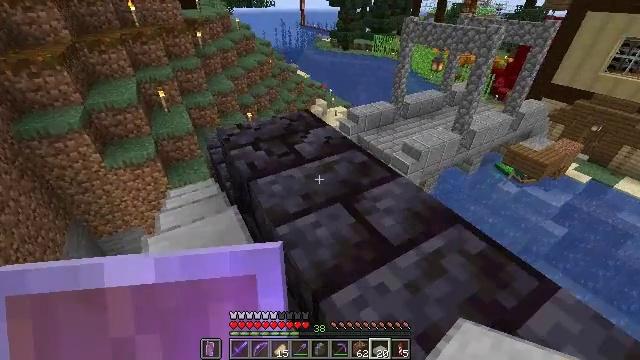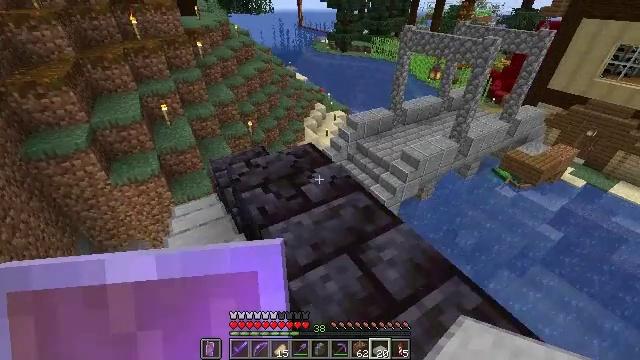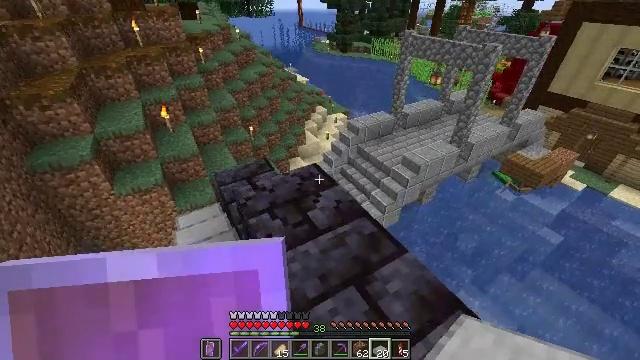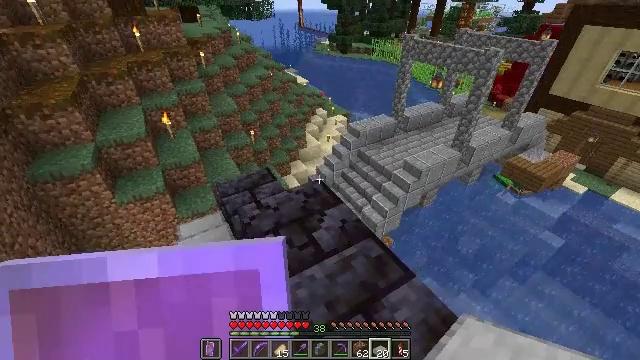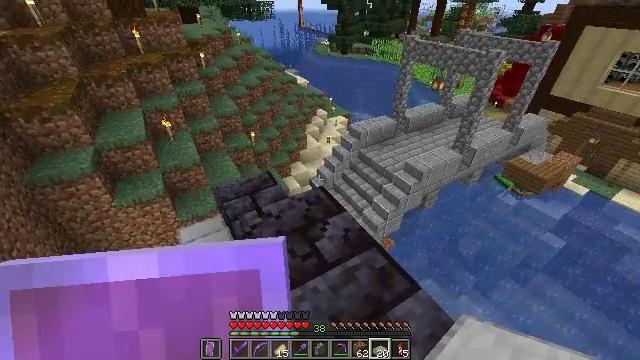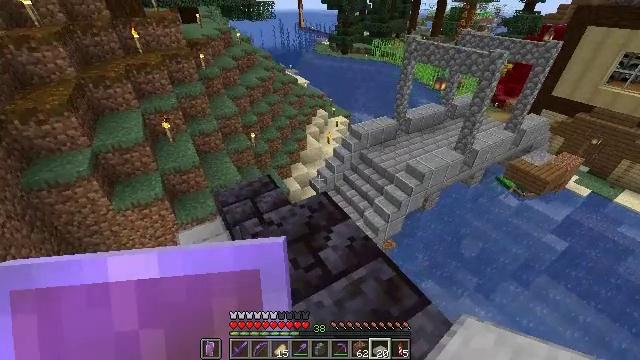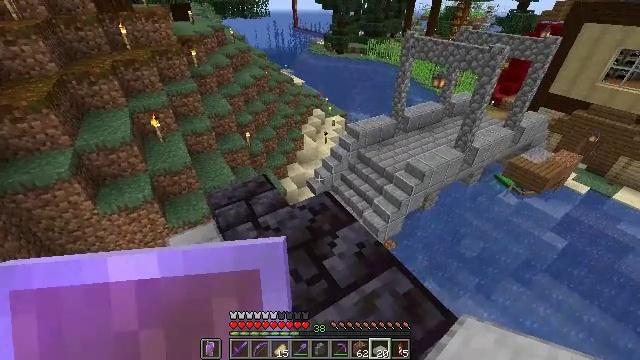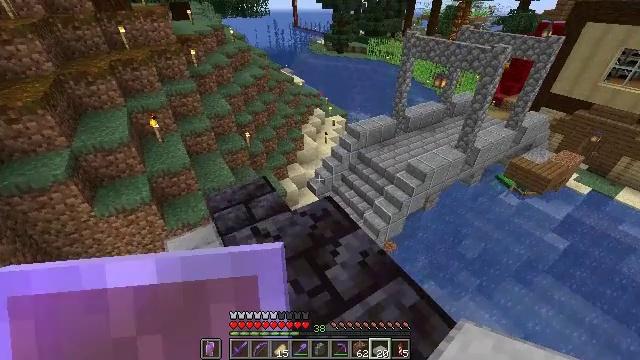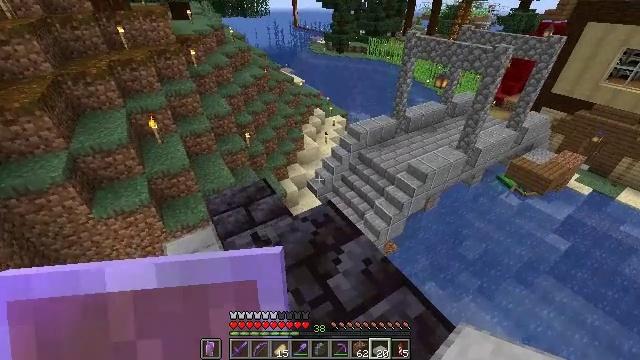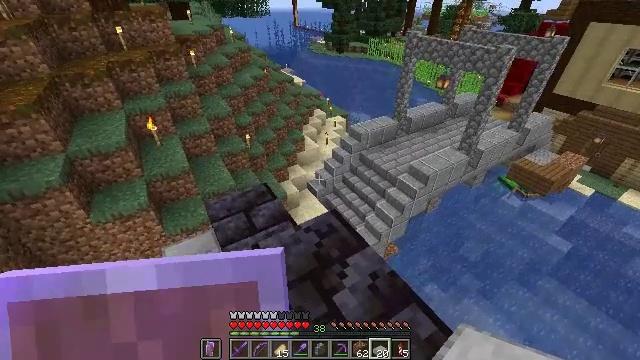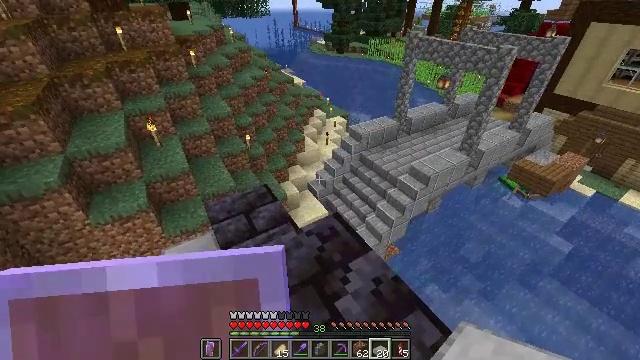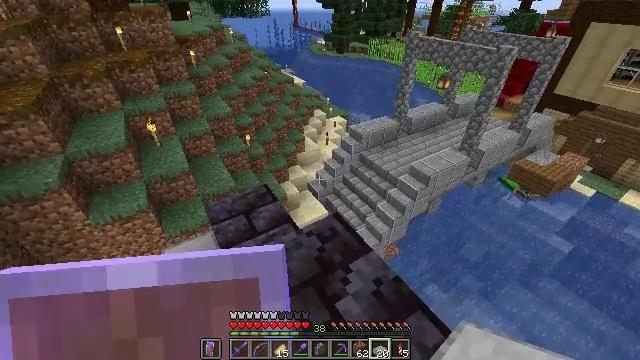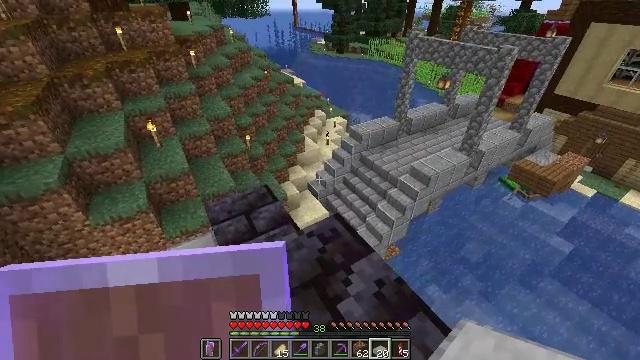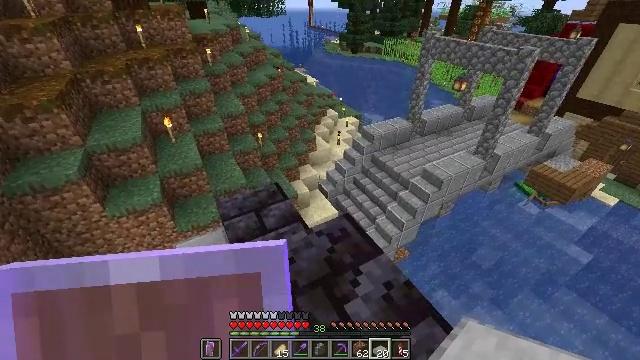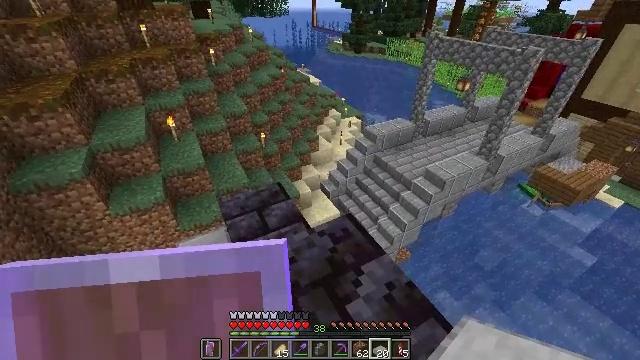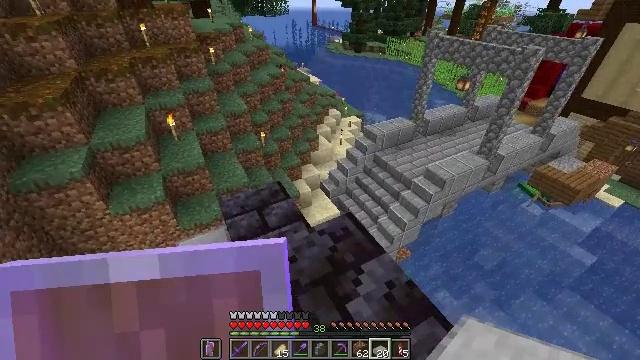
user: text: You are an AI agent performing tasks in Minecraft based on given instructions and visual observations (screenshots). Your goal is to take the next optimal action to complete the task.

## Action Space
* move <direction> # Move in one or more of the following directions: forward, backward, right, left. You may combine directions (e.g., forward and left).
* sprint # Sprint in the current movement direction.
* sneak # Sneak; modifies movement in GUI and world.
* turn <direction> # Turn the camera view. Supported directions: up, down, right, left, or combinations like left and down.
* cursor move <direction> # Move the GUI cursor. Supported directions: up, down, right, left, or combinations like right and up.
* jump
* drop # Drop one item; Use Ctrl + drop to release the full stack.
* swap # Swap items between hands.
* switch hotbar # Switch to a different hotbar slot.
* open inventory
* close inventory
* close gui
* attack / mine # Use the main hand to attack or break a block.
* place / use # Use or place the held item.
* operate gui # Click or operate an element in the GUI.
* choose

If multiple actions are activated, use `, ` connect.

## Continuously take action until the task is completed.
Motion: motion action
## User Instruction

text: mine block light gray stained glass
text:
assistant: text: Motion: move forward, jump
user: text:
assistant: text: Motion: move forward, jump
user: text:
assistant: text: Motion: move forward
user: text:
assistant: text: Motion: move forward
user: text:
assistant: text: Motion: move forward
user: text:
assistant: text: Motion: turn right
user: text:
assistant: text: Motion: no_op
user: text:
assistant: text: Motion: no_op
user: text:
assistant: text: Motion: no_op
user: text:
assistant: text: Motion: no_op
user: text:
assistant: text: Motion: no_op
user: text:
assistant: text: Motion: no_op
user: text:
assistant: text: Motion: turn left
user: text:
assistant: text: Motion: no_op
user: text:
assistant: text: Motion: no_op
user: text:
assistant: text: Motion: no_op
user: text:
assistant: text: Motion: move forward, sprint, turn right
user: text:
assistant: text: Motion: move forward, sprint, turn right
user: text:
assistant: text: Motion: move forward, sprint, turn right
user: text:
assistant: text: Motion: move forward, sprint, turn right
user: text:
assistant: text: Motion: move forward, sprint, turn right, jump
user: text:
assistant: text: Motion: move forward, sprint, turn right, jump
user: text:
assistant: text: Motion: move forward, sprint, turn right, jump
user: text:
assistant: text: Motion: move forward, sprint, turn right and up, jump
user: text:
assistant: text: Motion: move forward, sprint, turn right and up, jump
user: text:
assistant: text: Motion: move forward, sprint, turn right and up, jump
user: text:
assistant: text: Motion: move forward, sprint, turn right and up
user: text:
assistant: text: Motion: move forward, sprint, turn right and up
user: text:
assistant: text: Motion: move forward, sprint, turn right and up
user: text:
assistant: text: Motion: move forward, sprint, turn up